Brain MRI, t2w sequence, axial 2D slice.
Patient: age 50, sex M, weight 90 kg, height 1.9 m
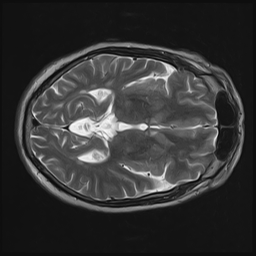